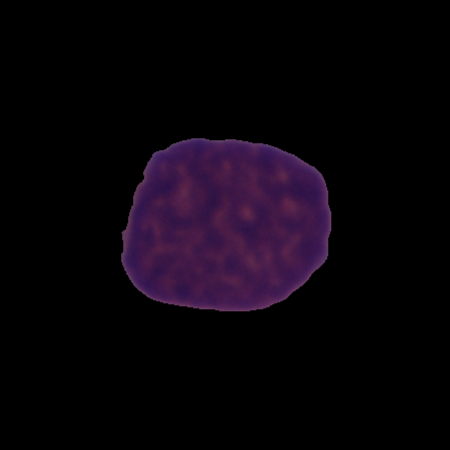
Label: cancer